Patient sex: F
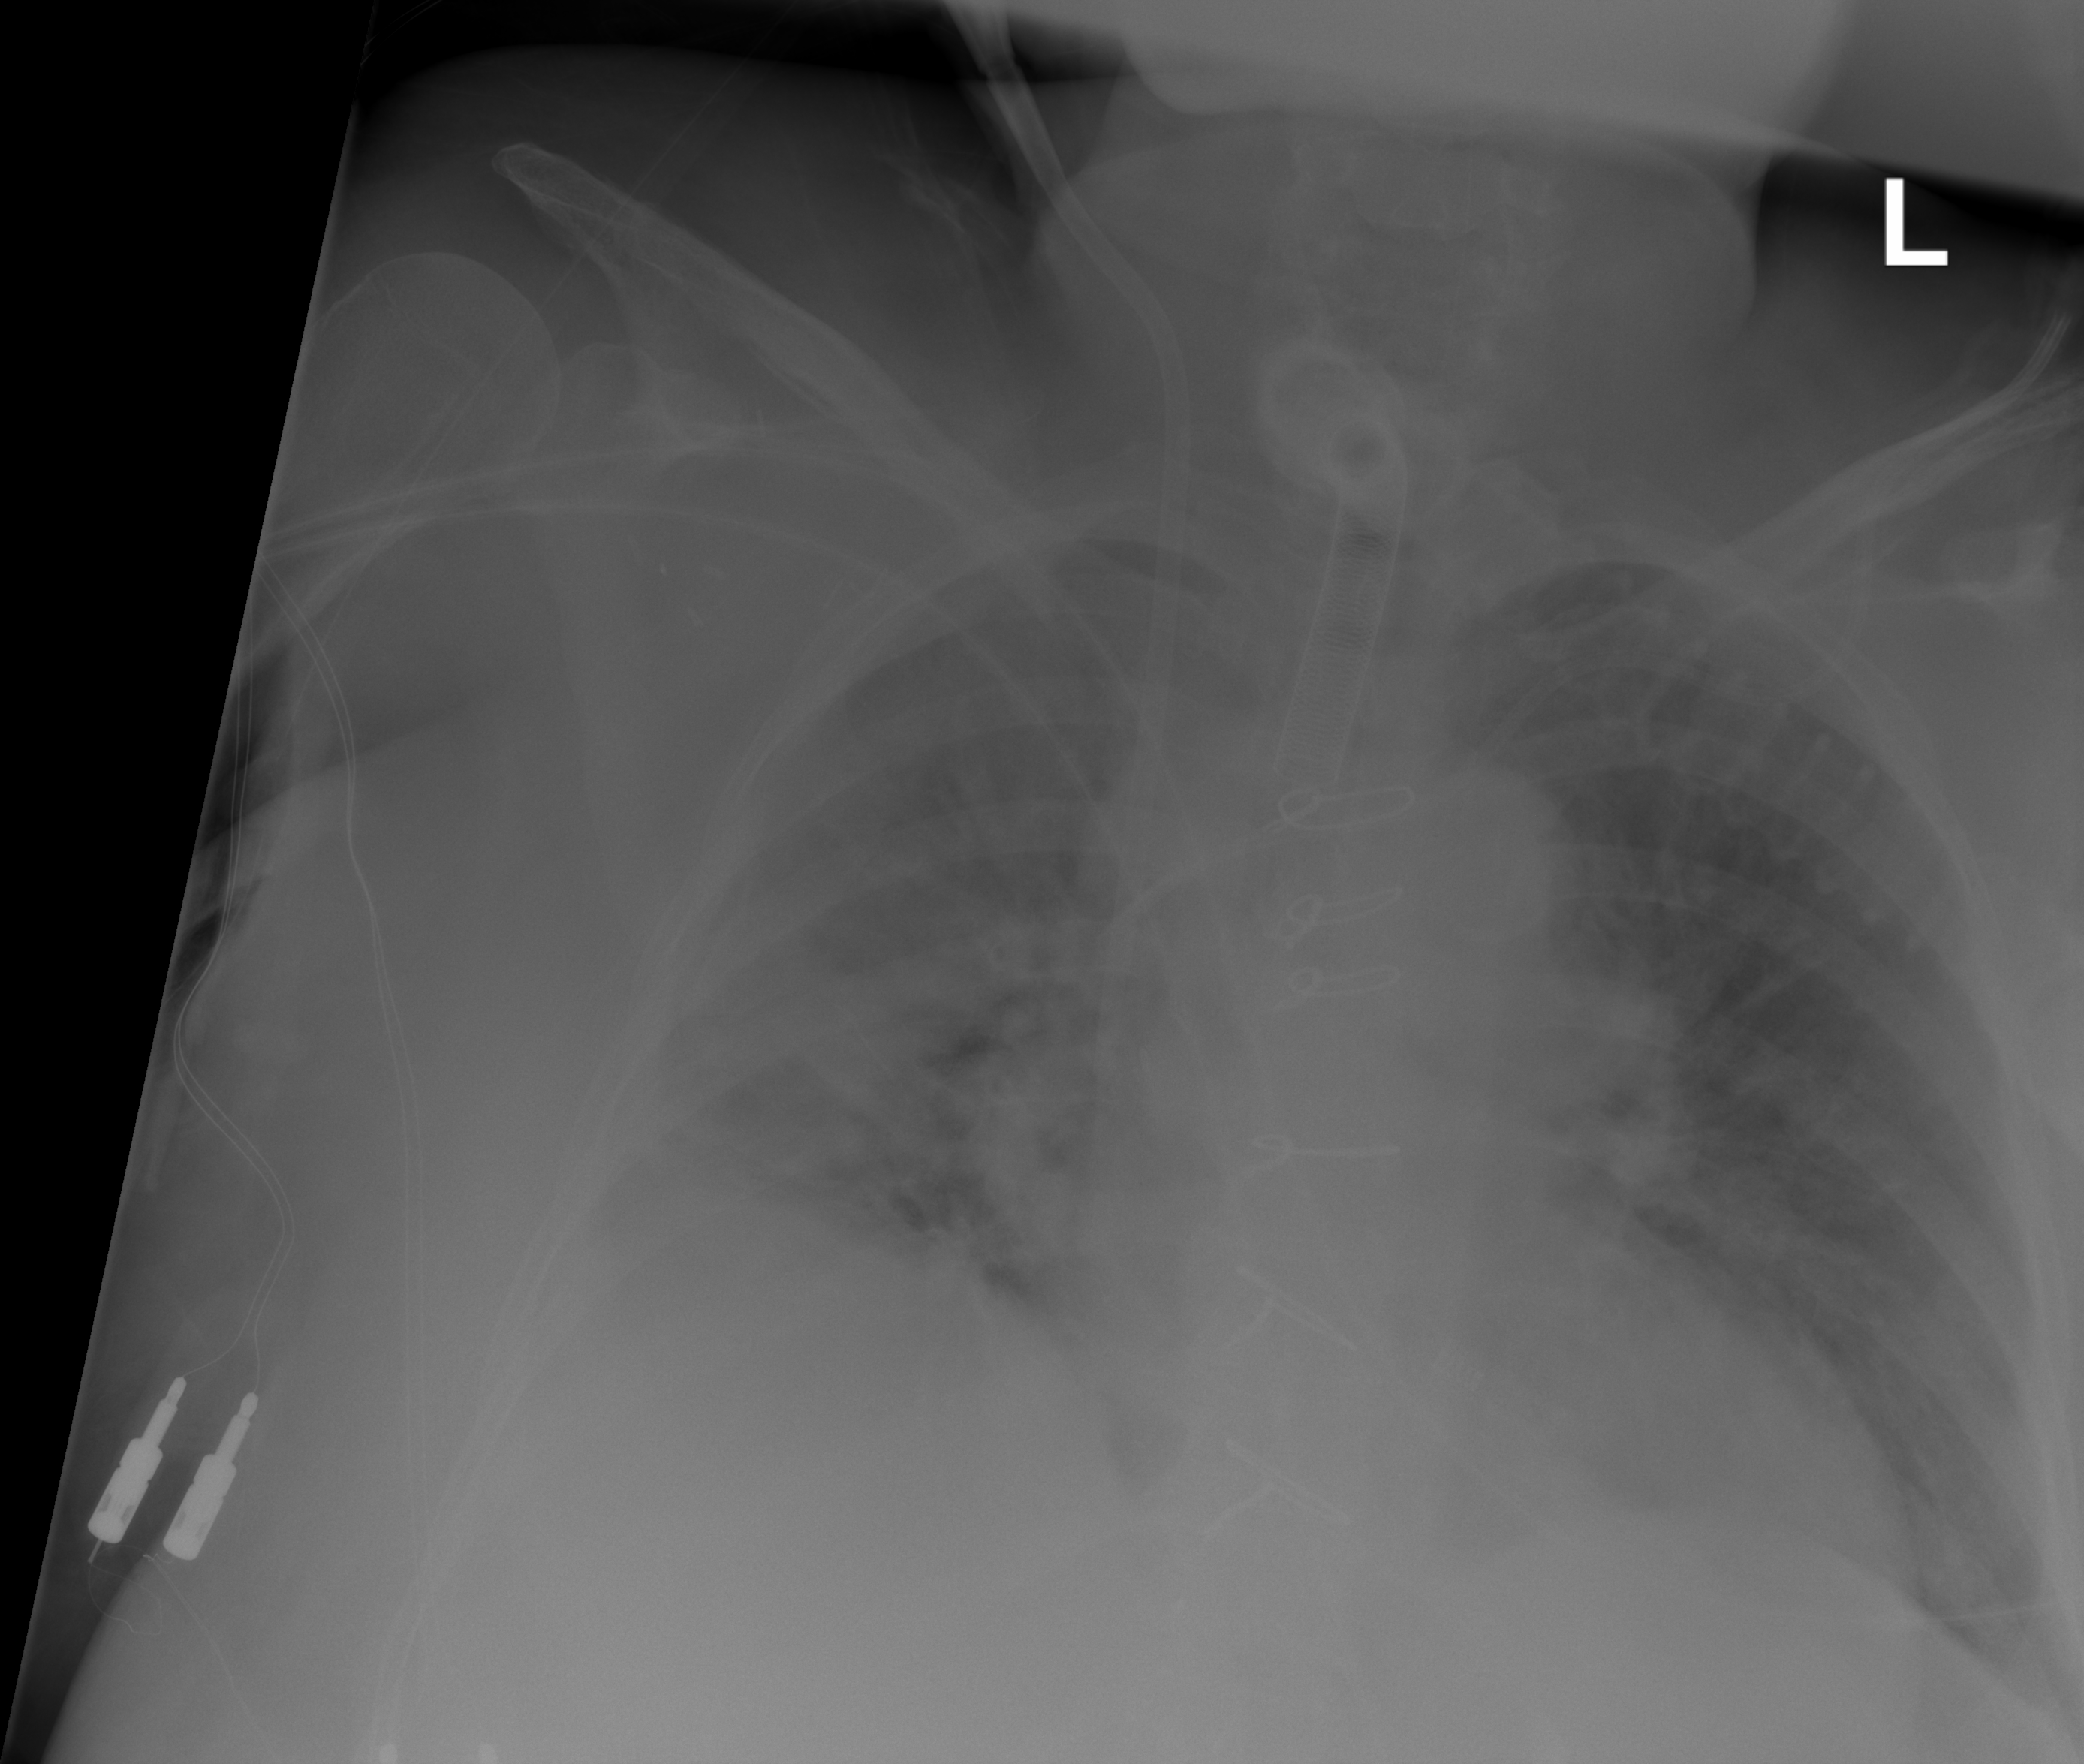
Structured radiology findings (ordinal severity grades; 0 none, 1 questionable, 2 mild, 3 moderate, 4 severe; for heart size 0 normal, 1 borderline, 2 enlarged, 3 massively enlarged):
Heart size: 0
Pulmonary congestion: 3
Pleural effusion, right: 3
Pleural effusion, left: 2
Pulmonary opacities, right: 3
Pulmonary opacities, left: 3
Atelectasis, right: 3
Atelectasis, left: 3